Field crop: tomato
Growth stage: 1
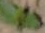
Species: solanum